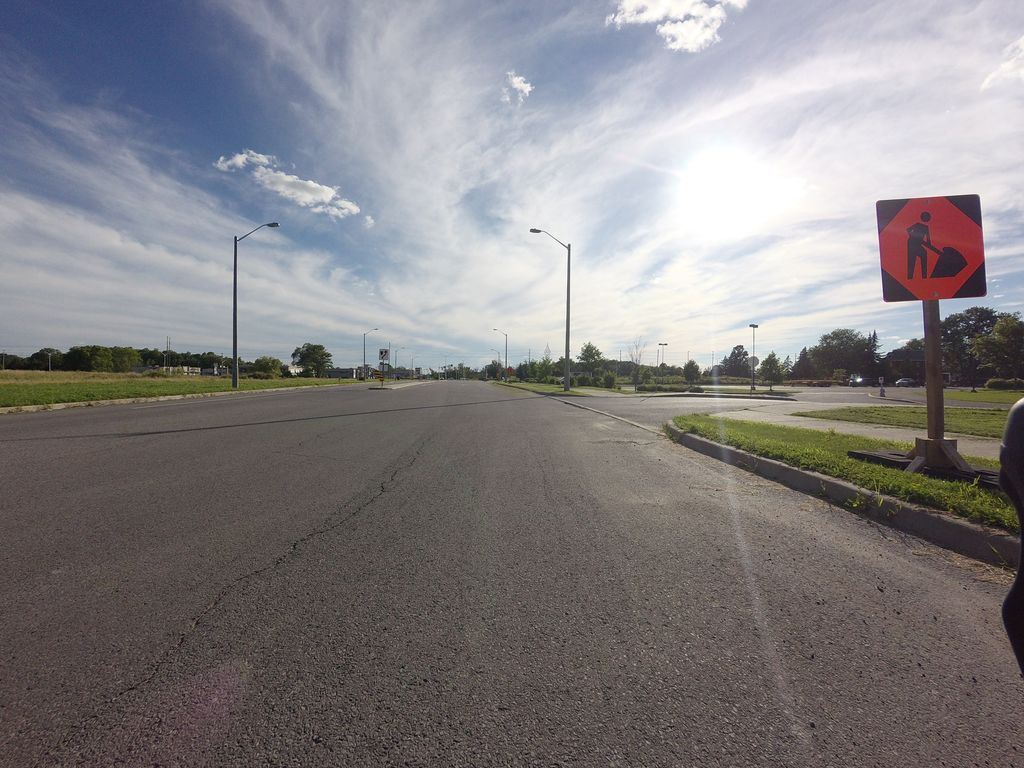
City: ottawa-gatineau